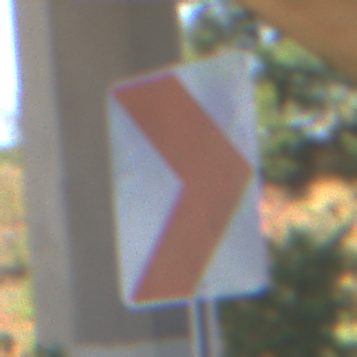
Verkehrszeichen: RichtungstafelnInKurvenKleinLinks
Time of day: Midday
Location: Roofed (Underpass)
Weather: Clear
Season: NotSpecified
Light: Natural